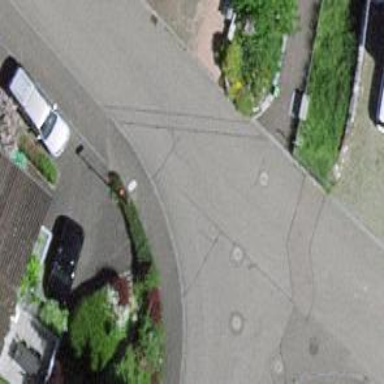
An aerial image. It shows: Paved path.